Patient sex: M
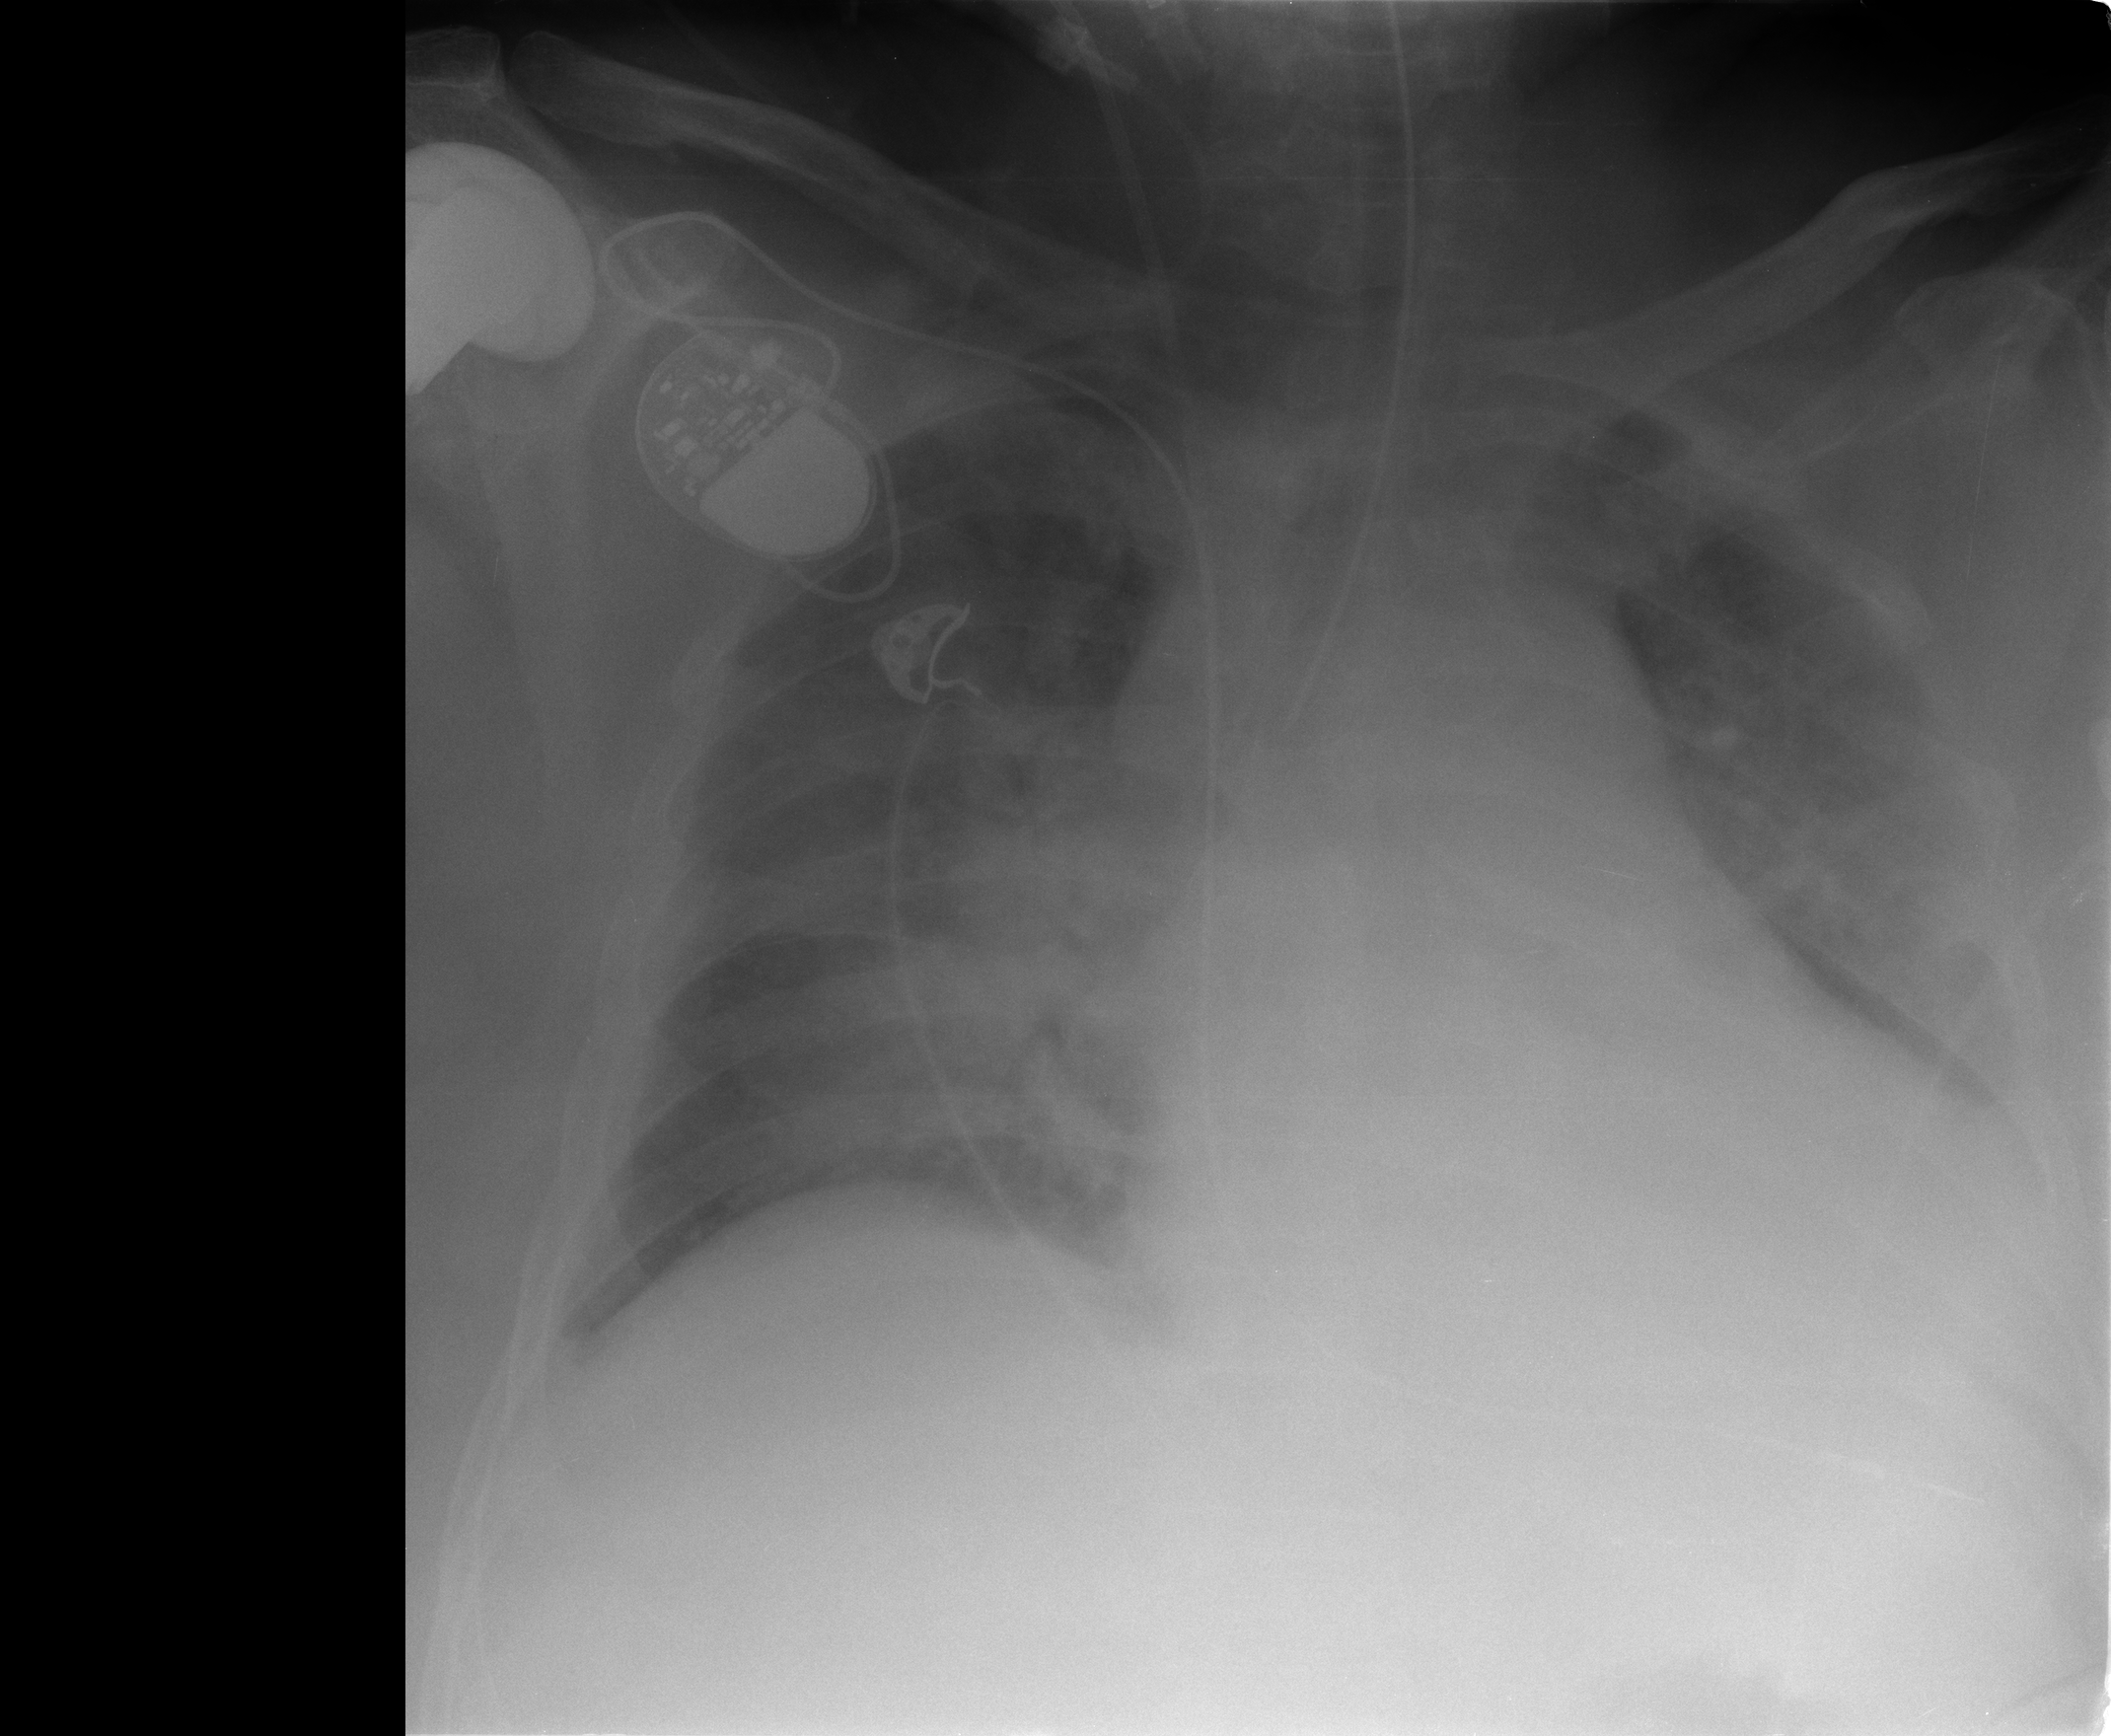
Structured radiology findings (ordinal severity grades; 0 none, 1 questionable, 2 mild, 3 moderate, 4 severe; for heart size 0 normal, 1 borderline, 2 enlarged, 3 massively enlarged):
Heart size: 2
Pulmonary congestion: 3
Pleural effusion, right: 0
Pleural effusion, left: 0
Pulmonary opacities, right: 0
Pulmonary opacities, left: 0
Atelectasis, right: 0
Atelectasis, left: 0